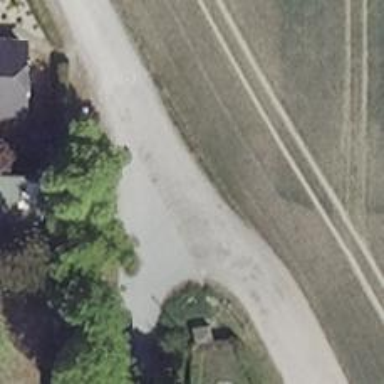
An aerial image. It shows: Residential road with compacted surface.